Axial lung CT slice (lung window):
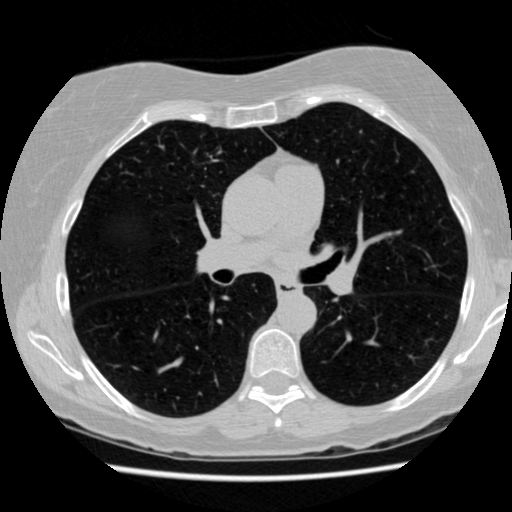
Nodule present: no